Question: I have created a button on my page that its HTML looks like this:

Now in my JavaScript I have a jQuery that finds that button like this:
'''
$('.personlistbtn').click(function(e) {
console.log("inside click event of person list");
console.log("provider id was this " + provider_id);
// ?????
});
'''
I want to attach some parameters to my href button that posted above so it can go to a new page in my Rails app with those parameters I am passing to it so hopefullu something like this:
'''
<a href="/pharmacy/patients?provider_id=234" >
'''
Notice I attached that to it.
How can I do that?
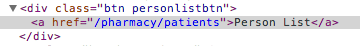
Answer: Assuming 'provider_id' is already set elsewhere in your code, this should work:
'''
$('.personlistbtn a').click(function(e) {
e.preventDefault();
window.location.assign(this.href + '?provider_id=' + provider_id);
});
'''